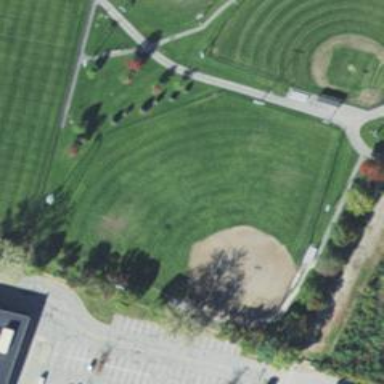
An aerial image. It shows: Baseball pitch for leisure land activities.